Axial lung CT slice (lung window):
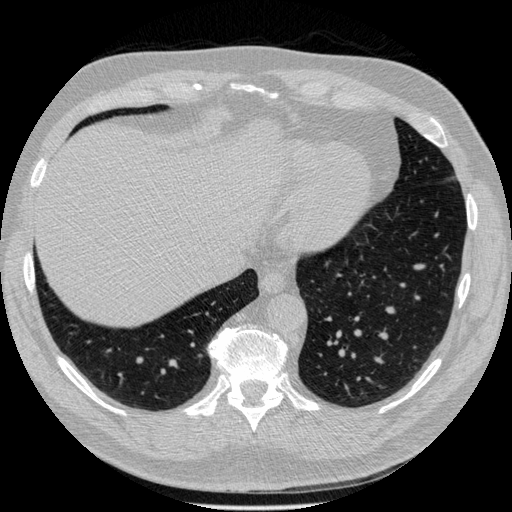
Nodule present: no